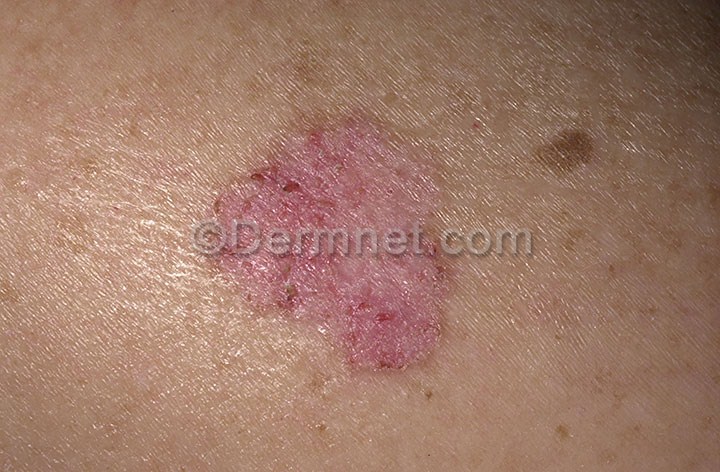
Disease: Actinic Keratosis Basal Cell Carcinoma and other Malignant Lesions